Question: I'm getting these errors in Eclipse when running a simple program.
- I have command line tools installed.

I'm really lost at what to do. I have been using eclipse for a Java course and then downloaded the C/C++ workstation though having a few issues.
Any help is greatly appreciated.
By the way I'm on Mac latest OS.
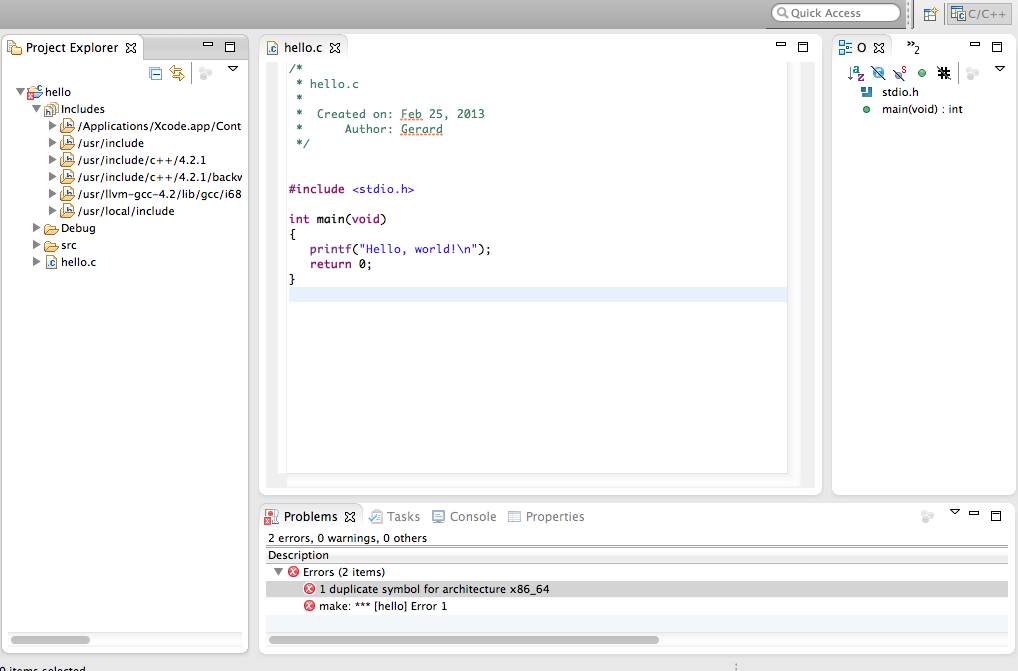
Answer: It is likely you have two 'main()'s. What is in your 'src' folder? (Make sure there aren't any other c files compiling with yours.